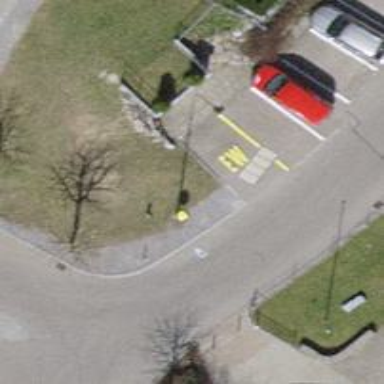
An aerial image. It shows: Post box.